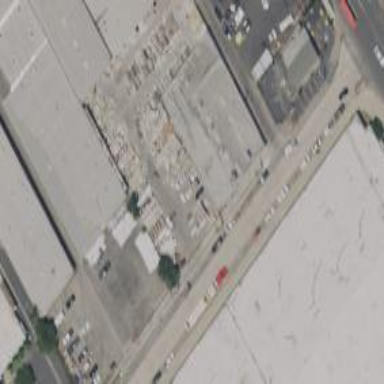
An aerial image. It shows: Warehouse building.